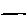
Label: line